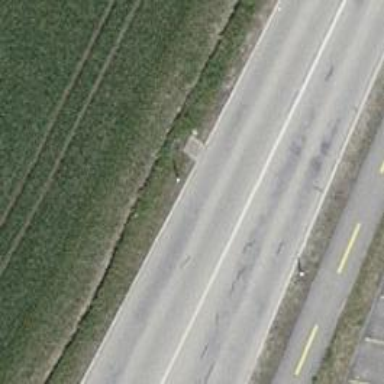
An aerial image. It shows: Tertiary road with separate asphalt sidewalks and cycleway.